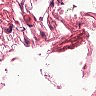
Metastatic tissue present: no